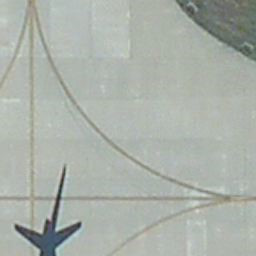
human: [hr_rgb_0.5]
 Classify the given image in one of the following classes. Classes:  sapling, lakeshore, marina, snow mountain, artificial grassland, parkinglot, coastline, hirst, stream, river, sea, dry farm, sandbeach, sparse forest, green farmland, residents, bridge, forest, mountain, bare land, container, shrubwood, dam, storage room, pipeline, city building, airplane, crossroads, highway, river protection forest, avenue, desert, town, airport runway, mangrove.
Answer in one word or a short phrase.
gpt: airport runway